Field crop: maize
Growth stage: 2
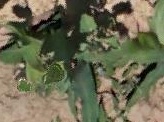
Species: maize